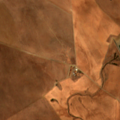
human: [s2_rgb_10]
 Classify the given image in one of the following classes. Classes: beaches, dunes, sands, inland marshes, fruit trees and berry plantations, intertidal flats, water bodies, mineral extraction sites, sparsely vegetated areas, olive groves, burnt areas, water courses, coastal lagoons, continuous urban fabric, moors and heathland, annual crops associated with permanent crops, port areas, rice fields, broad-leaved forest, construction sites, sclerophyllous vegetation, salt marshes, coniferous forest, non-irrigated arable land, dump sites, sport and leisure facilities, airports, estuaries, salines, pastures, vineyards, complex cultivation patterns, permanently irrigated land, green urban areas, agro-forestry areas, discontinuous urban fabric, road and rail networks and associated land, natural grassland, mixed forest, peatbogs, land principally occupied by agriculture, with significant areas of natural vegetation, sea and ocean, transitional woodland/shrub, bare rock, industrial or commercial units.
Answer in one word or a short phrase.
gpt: non-irrigated arable land, water bodies